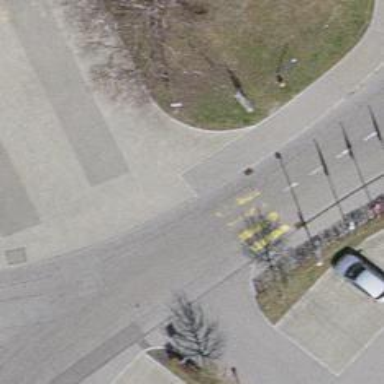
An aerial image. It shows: Unmarked crossing on the road.